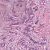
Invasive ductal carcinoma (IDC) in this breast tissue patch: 1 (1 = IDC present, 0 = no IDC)